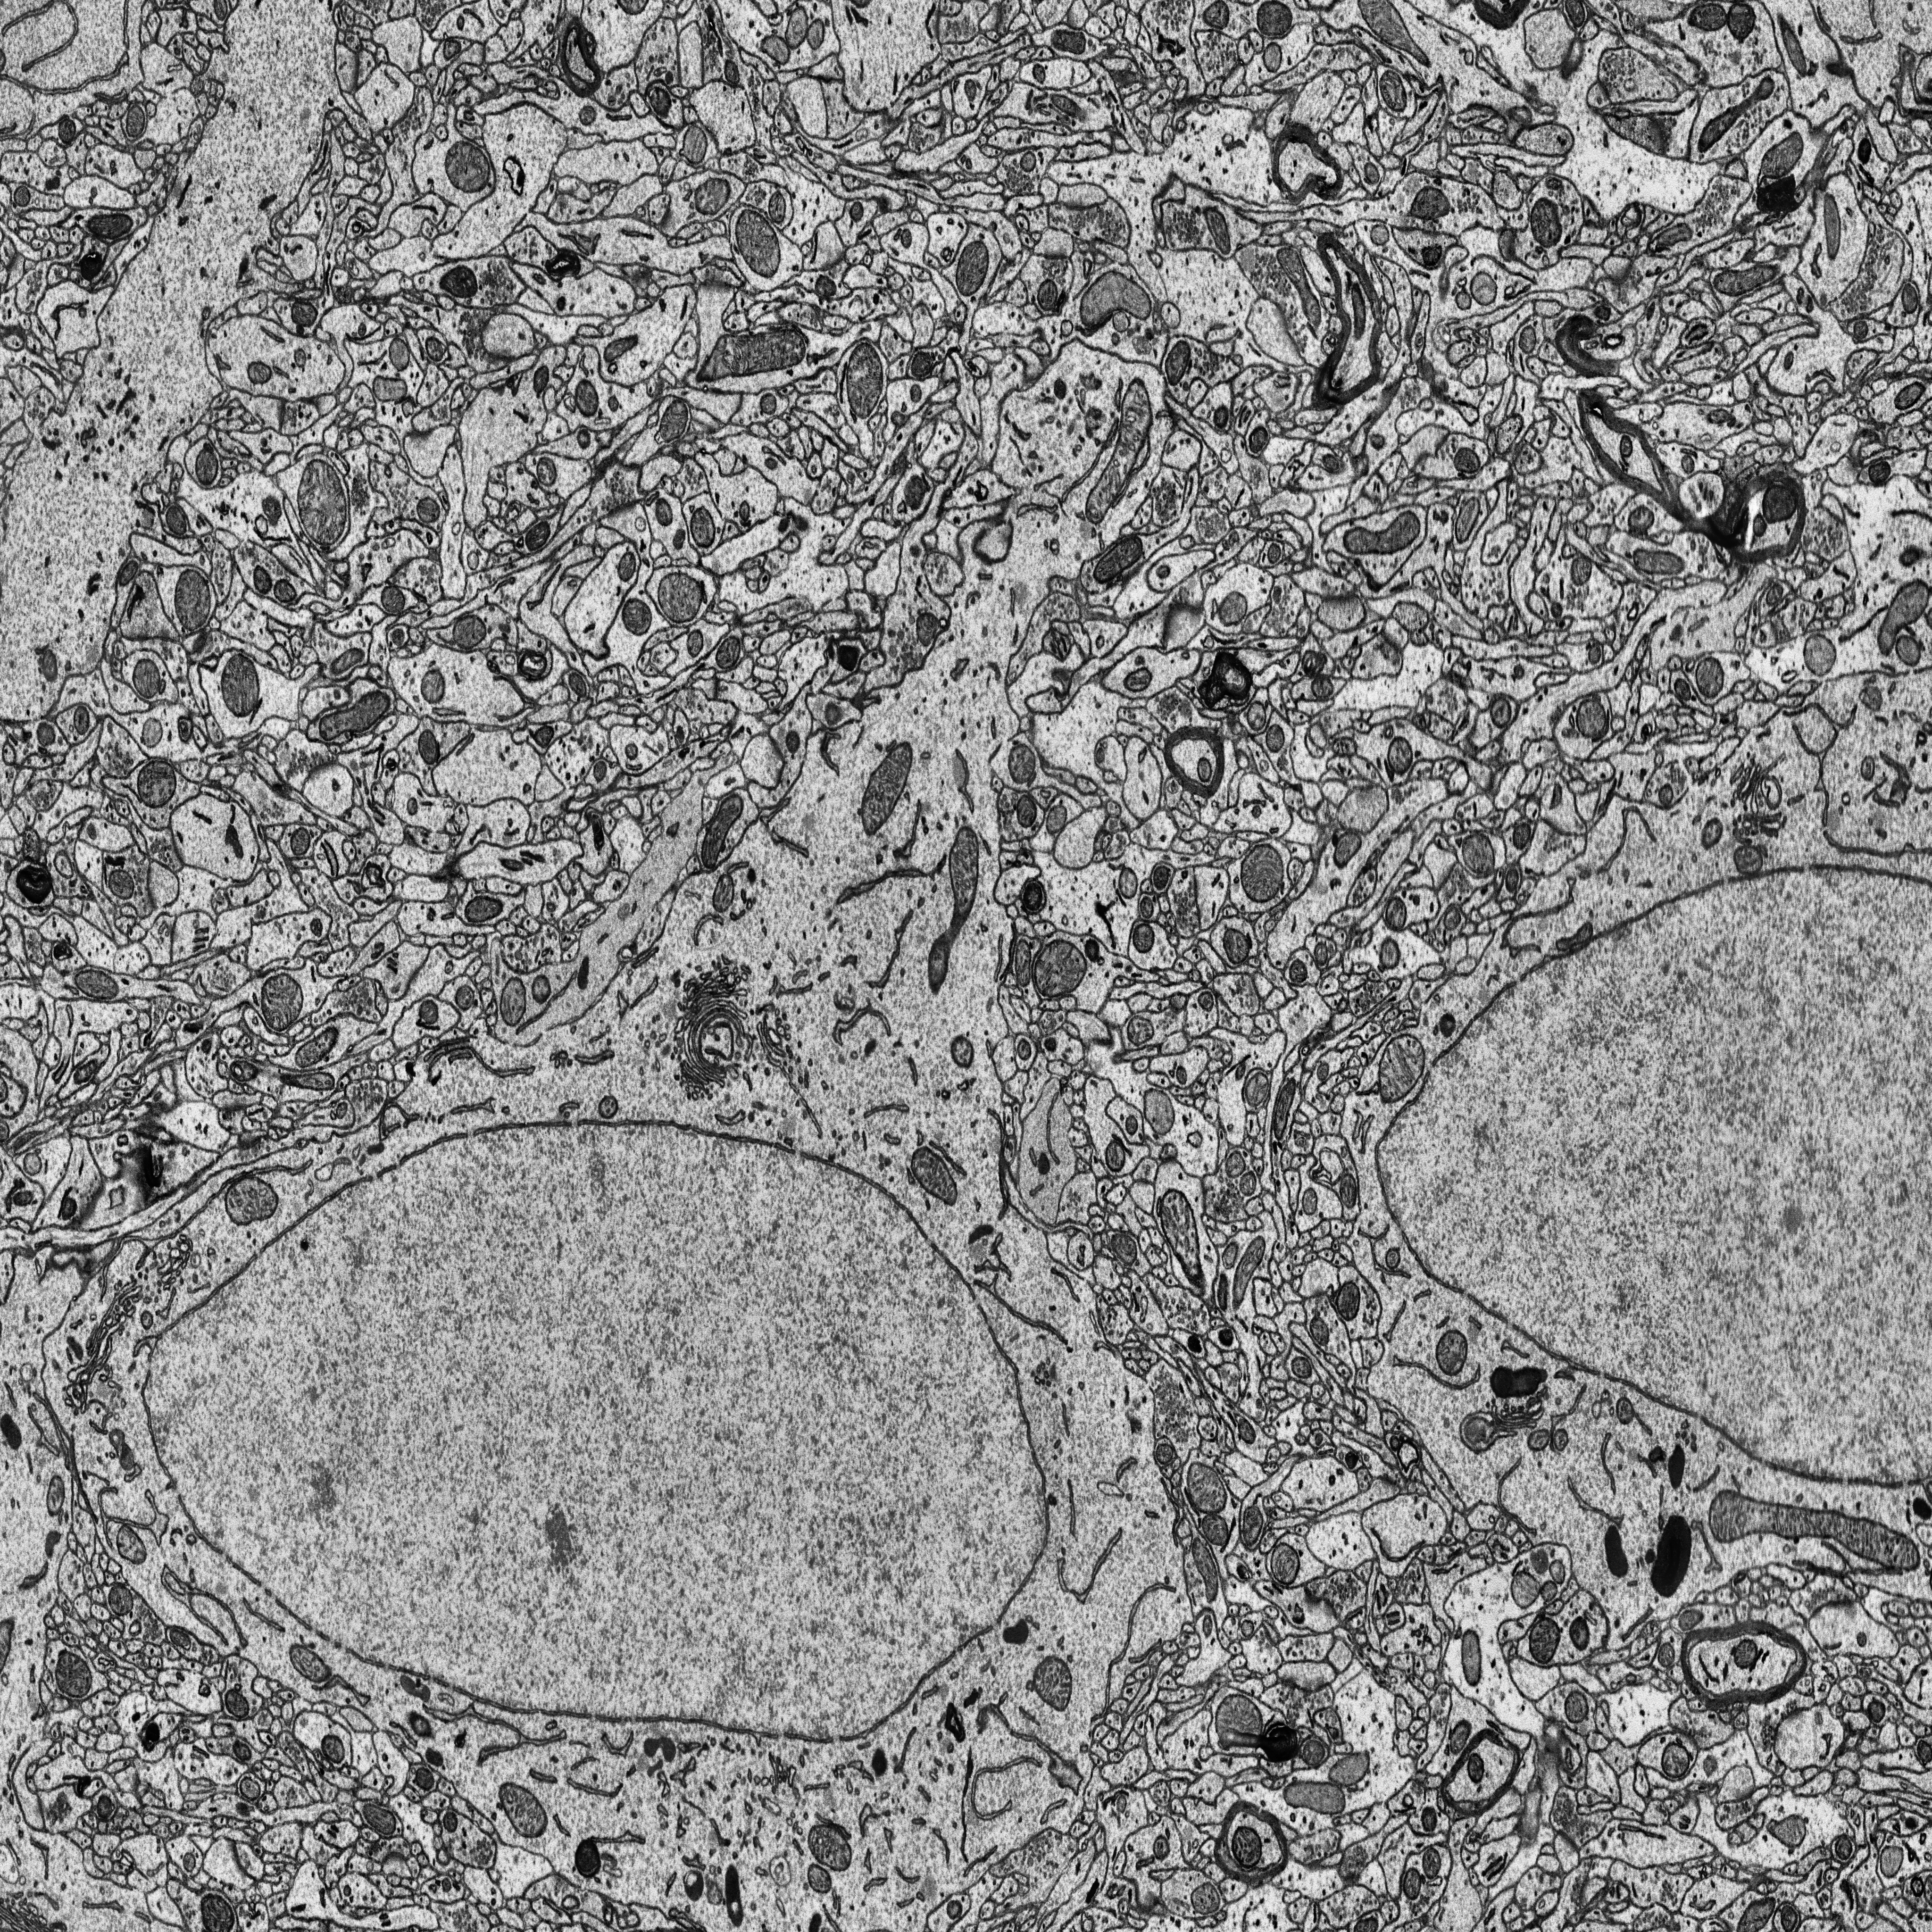
Electron microscopy slice of rat cortex tissue
Slice depth (z): 371
Mitochondria instances in slice: 345